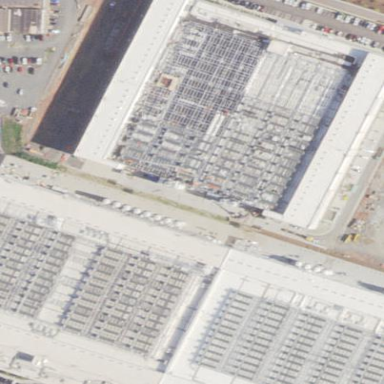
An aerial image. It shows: Data center building.